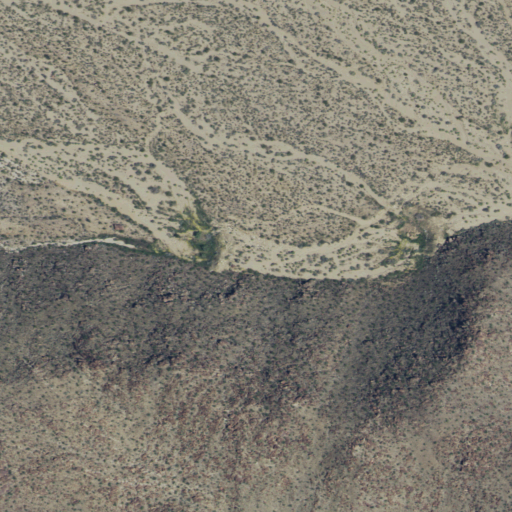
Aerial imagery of valley in California named Henderson Canyon containing shrub and barren land